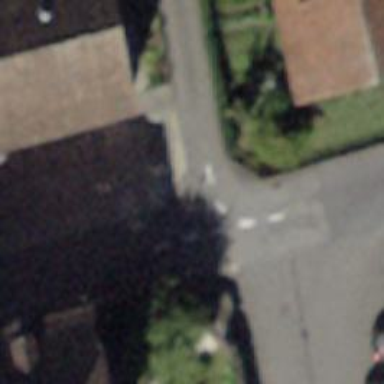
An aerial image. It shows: Residential road with asphalt surface and no sidewalks.